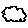
Label: cloud